Field crop: maize
Growth stage: 2
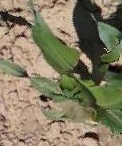
Species: maize